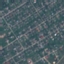
Label: Residential